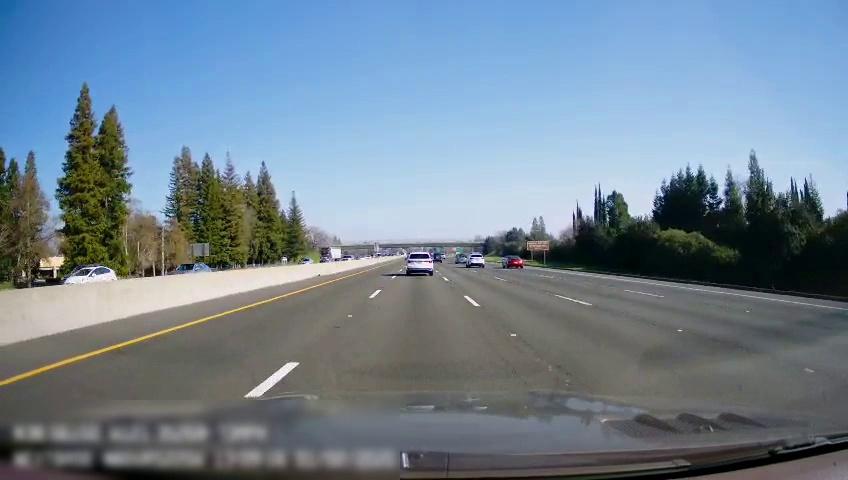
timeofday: Day
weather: Sunny
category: Drivable Space
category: Vehicles | SUV
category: Vehicles | Truck
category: Vehicles | Car
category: Vehicles | Car
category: Vehicles | SUV
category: Vehicles | SUV
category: Vehicles | SUV
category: Vehicles | Car
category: Lanes | Alternate Lane
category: Lanes | Current Lane
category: Lanes | Current Lane
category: Lanes | Alternate Lane
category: Lanes | Alternate Lane
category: Lanes | Alternate Lane